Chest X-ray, AP view. Patient: 33 years old, sex M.
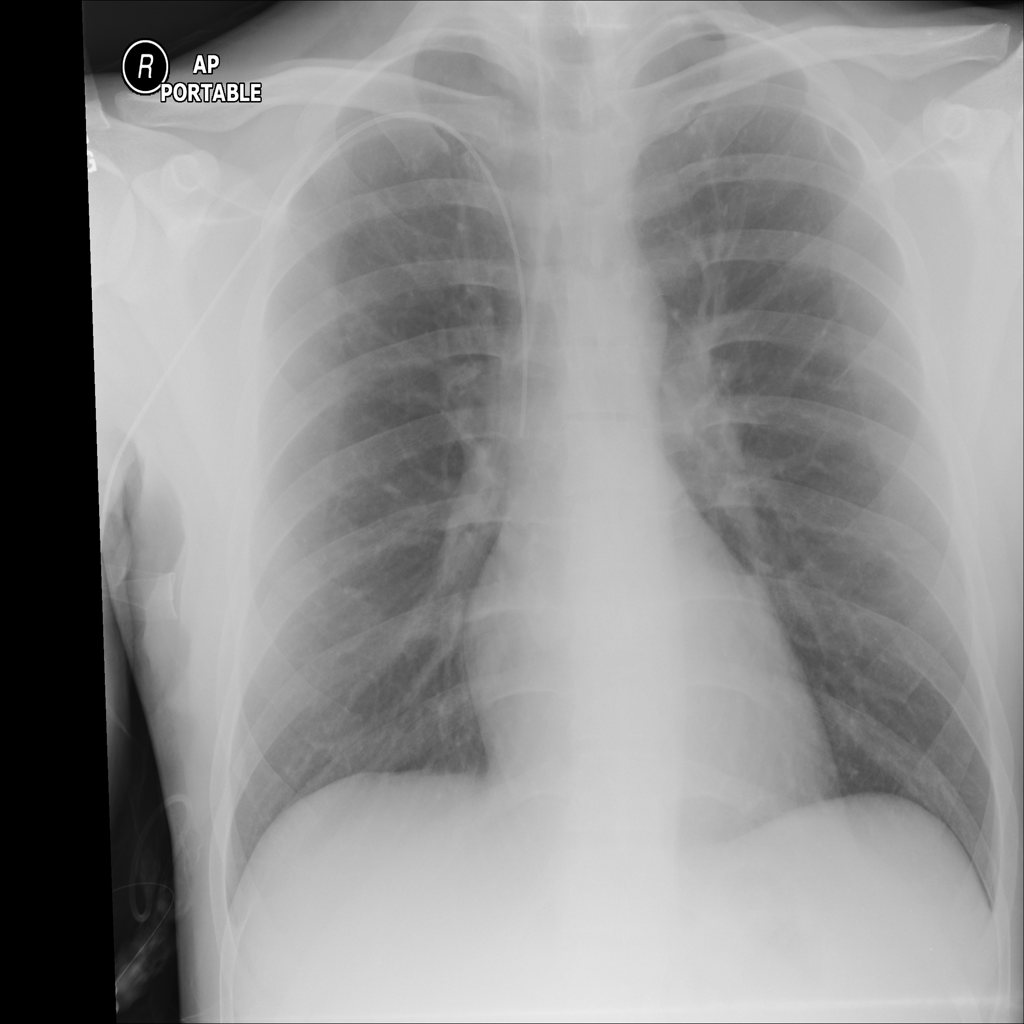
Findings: No Finding